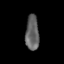
Tissue: lung
Cell type: Endothelial cells
Senescence score: 0.5723
Nuclear area (px): 464
Mean DAPI intensity: 98.03